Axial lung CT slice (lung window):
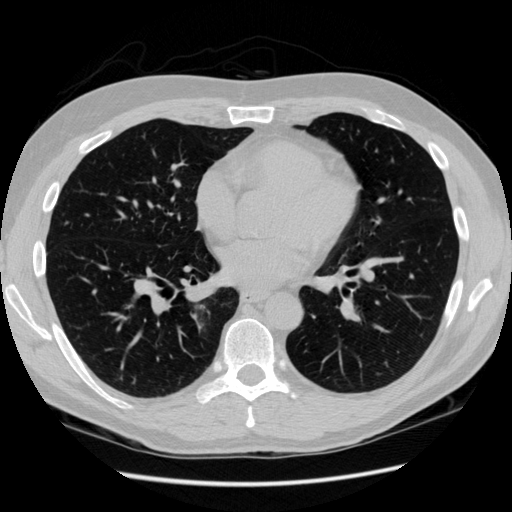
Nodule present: no